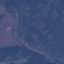
Land use / land cover class: HerbaceousVegetation